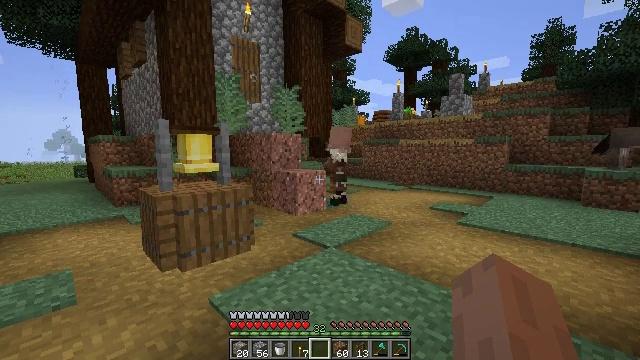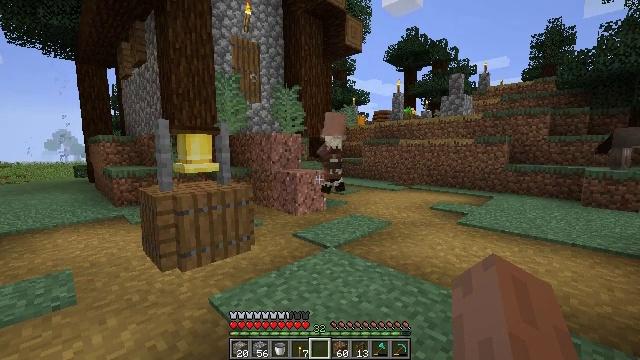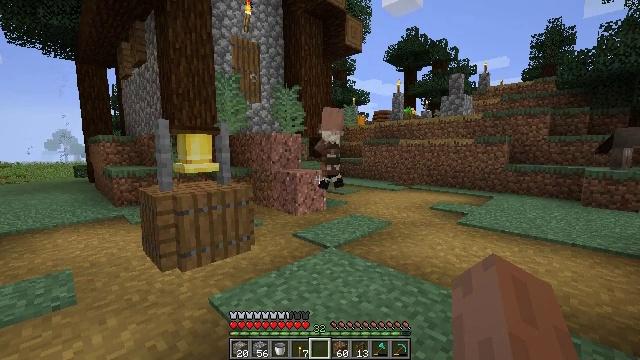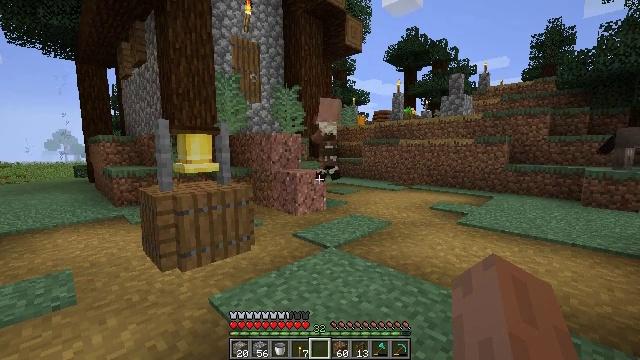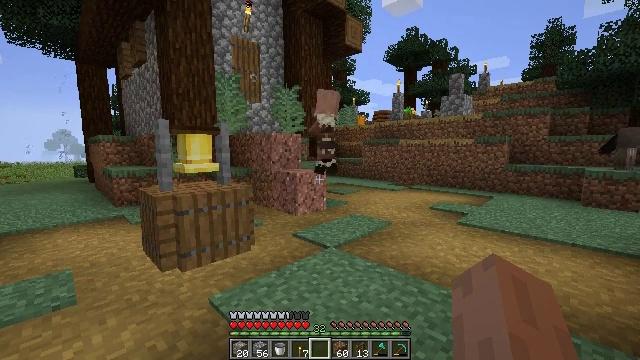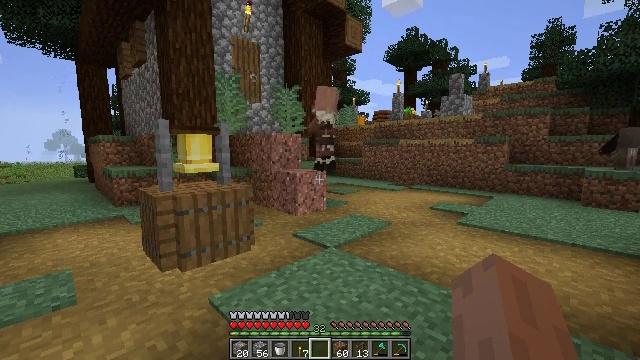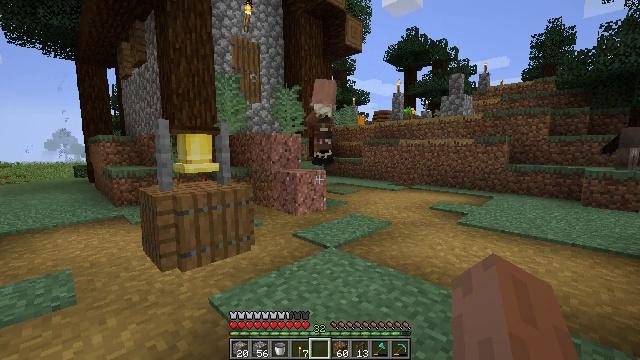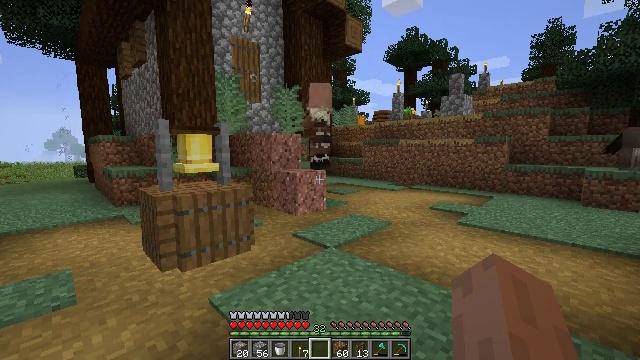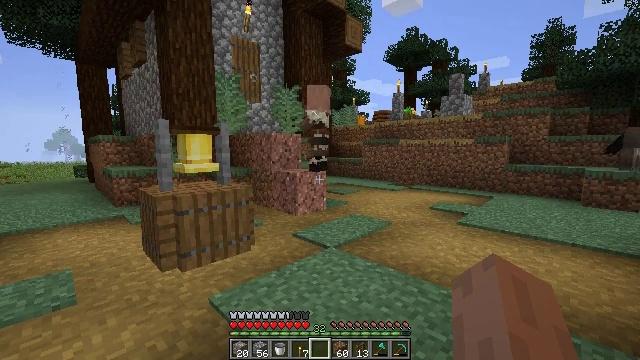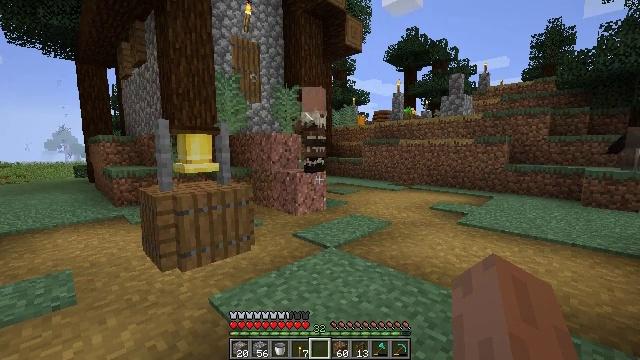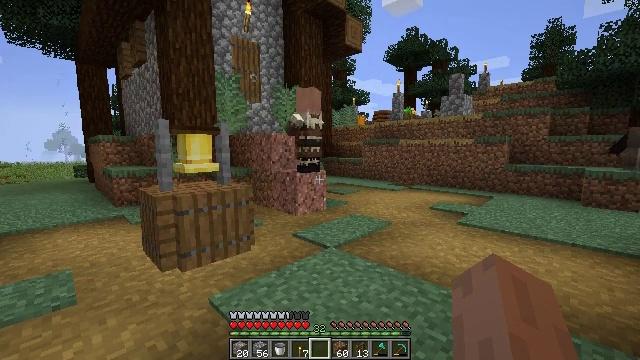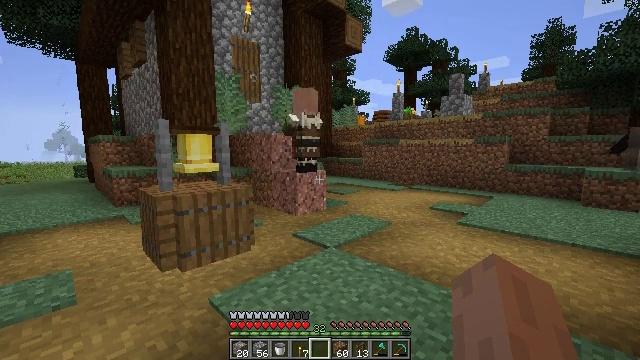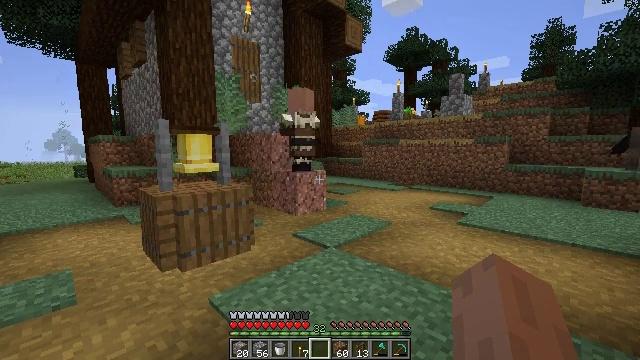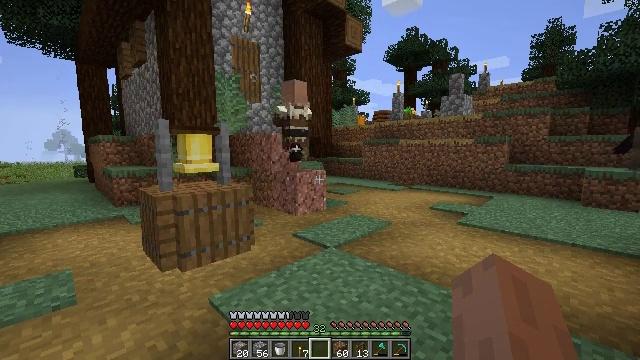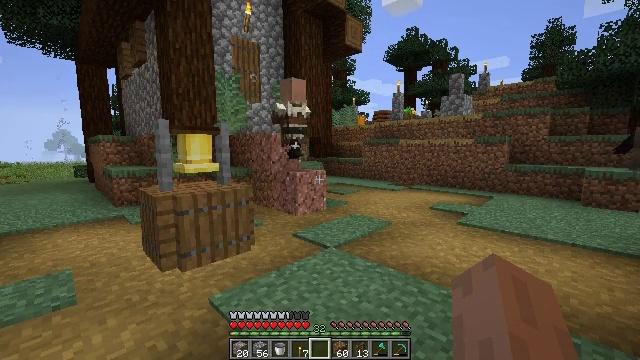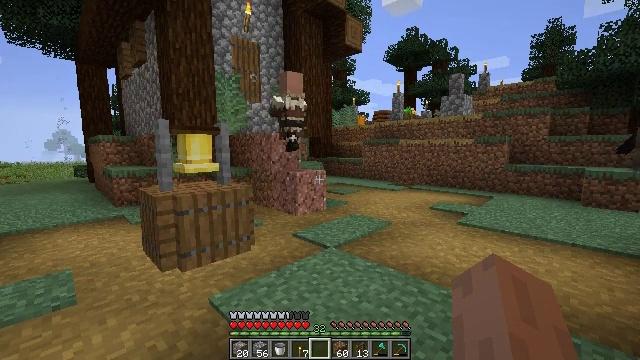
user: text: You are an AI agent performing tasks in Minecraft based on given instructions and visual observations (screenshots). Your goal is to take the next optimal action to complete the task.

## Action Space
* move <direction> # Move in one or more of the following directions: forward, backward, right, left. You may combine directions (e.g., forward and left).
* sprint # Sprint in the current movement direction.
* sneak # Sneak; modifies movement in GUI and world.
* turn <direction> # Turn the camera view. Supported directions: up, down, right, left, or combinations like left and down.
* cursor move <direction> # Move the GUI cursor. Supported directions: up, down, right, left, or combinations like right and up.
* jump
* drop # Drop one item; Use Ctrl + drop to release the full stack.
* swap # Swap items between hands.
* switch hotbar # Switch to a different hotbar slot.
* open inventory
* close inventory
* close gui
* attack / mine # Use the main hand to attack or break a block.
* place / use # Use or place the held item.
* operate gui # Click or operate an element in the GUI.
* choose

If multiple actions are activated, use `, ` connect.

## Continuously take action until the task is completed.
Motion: motion action
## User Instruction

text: Mine the composter block.
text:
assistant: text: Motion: no_op
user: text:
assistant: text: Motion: no_op
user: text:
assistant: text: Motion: no_op
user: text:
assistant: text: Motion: no_op
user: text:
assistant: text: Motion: no_op
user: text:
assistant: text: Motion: no_op
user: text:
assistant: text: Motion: no_op
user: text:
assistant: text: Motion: no_op
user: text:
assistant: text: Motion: no_op
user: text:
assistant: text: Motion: no_op
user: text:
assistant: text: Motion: no_op
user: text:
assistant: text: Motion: no_op
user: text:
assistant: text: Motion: no_op
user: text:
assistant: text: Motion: no_op
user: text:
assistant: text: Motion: no_op
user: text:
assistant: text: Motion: no_op
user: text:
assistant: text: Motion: no_op
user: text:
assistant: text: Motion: no_op
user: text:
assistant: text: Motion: no_op
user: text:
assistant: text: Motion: no_op
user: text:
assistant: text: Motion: no_op
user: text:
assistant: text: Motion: no_op
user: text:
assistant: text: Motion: no_op
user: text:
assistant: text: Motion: no_op
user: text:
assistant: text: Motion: no_op
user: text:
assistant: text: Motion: no_op
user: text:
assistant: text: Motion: no_op
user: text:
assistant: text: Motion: no_op
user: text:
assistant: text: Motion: no_op
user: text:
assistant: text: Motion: no_op